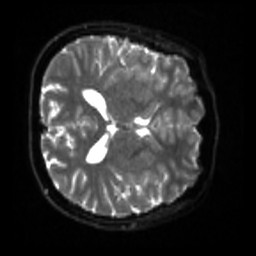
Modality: sbref
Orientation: axial
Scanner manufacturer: siemens
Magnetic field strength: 3 T
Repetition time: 4 s
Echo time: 0.0594 s